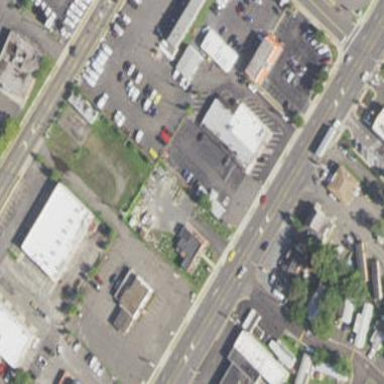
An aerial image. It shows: Car shop within retail area.